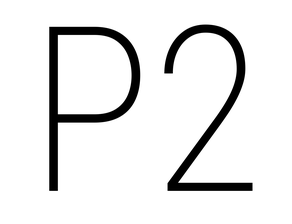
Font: Roboto_Condensed_ExtraLight